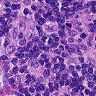
Metastatic tissue present: no